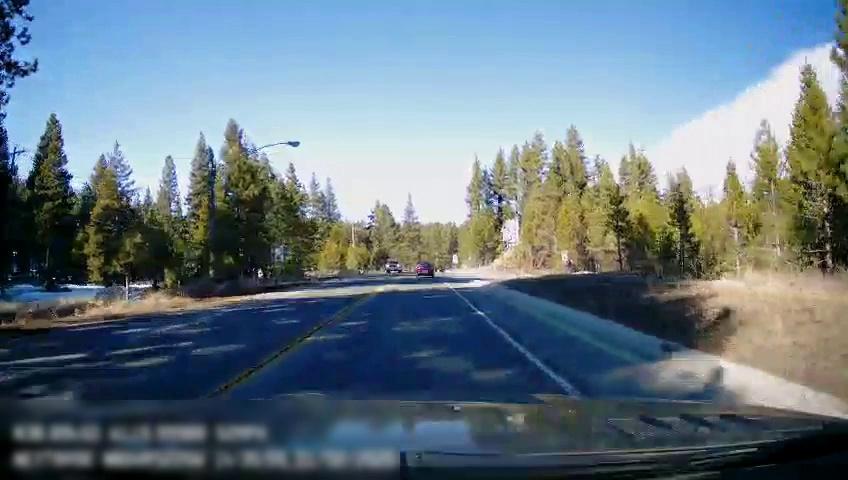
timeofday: Day
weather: Sunny
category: Drivable Space
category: Vehicles | Car
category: Vehicles | Truck
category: Lanes | Alternate Lane
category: Lanes | Opposite Lane
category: Lanes | Current Lane
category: Lanes | Current Lane